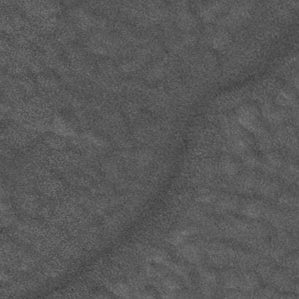
Label: frost